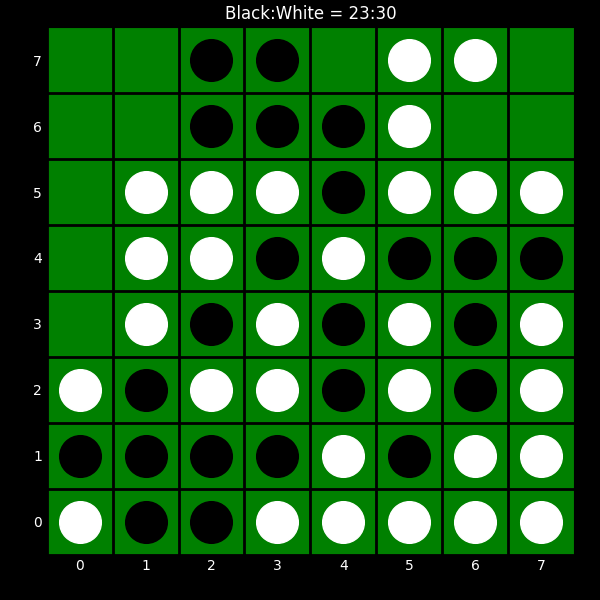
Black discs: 23
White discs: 30